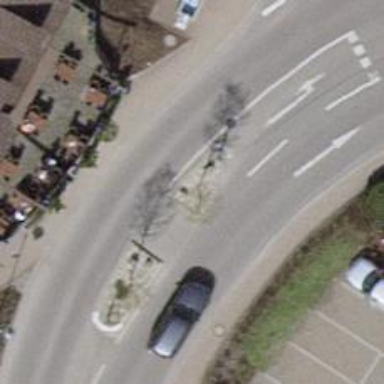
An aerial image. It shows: Road with traffic signals.